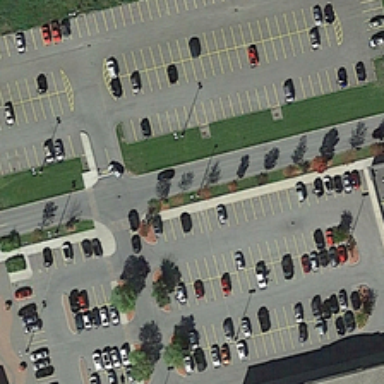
A lot of cars parked in the parking lot .